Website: lowes
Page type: delivery-shipping
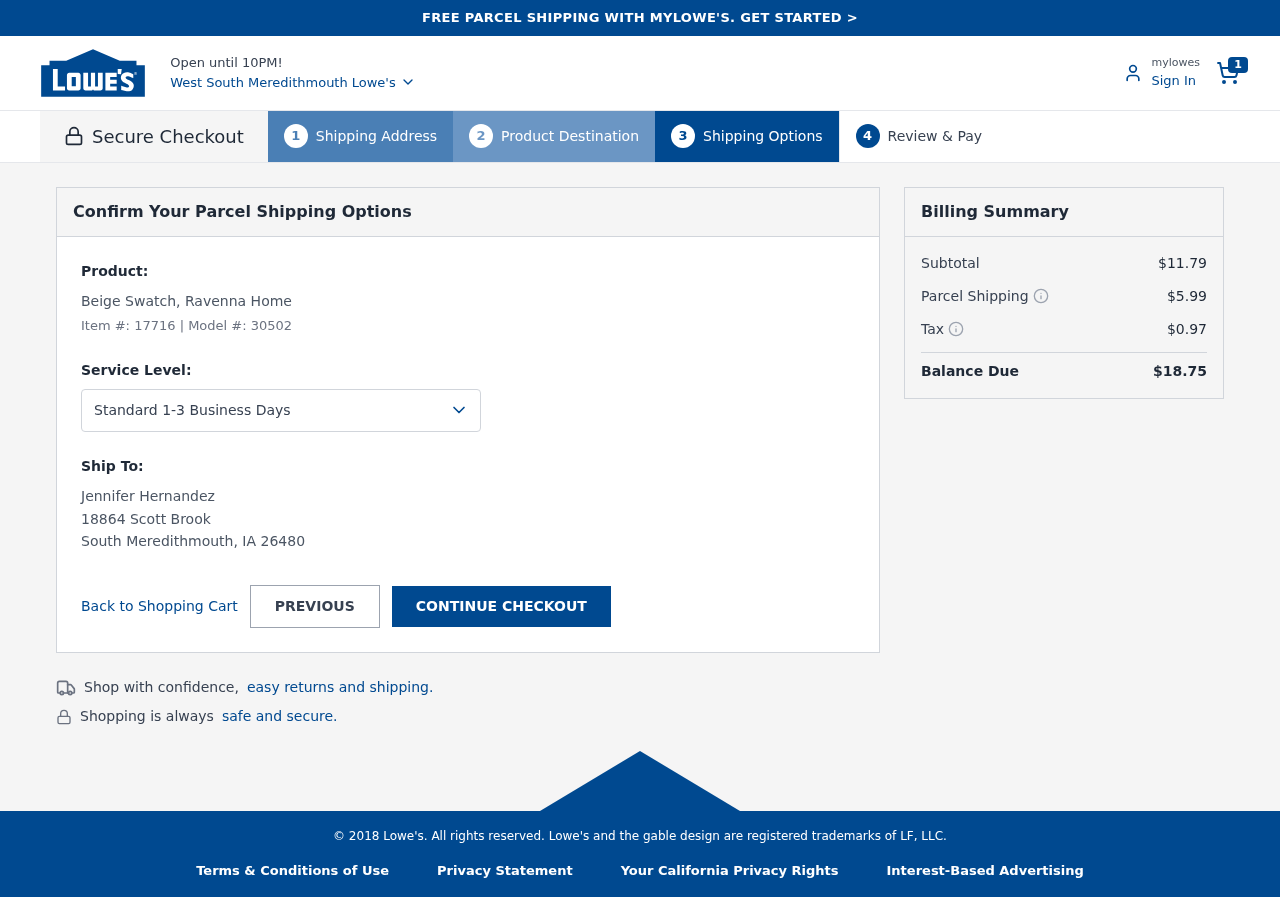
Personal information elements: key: PII_CITY
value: South Meredithmouth
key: PII_CITY_STATE_ZIP
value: South Meredithmouth, IA 26480
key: PII_FULLNAME
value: Jennifer Hernandez
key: PII_STREET
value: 18864 Scott Brook
Product elements: key: PRODUCT1_NAME
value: Beige Swatch, Ravenna Home
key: PRODUCT1_ITEM_NUMBER
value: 17716
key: PRODUCT1_MODEL_NUMBER
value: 30502
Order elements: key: ORDER_NUM_ITEMS
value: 1
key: ORDER_SUBTOTAL
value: $11.79
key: ORDER_SHIPPING_COST
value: $5.99
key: ORDER_TAX
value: $0.97
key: ORDER_TOTAL
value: $18.75